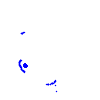
Particle: pion